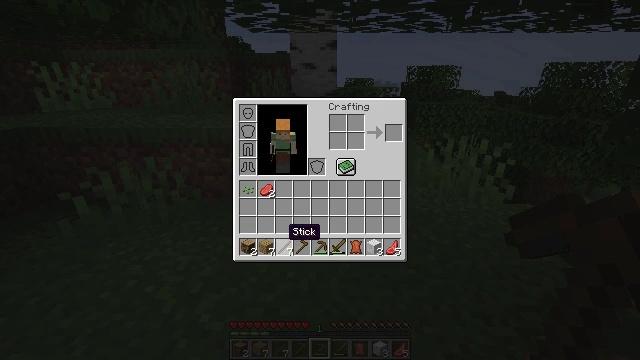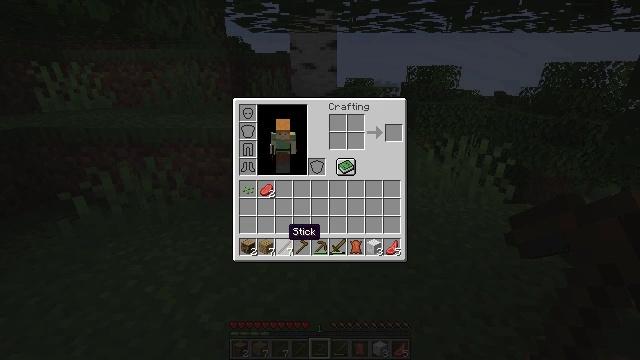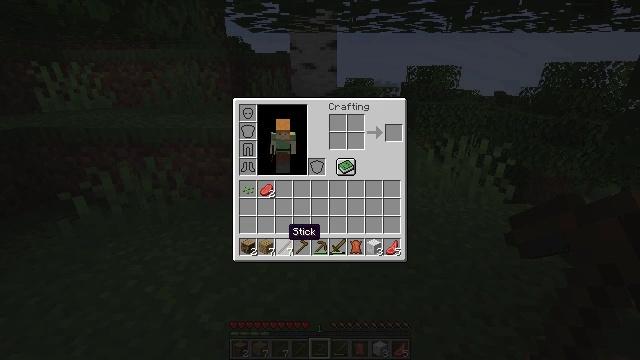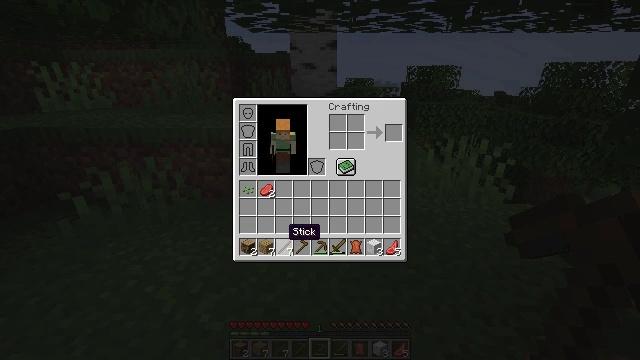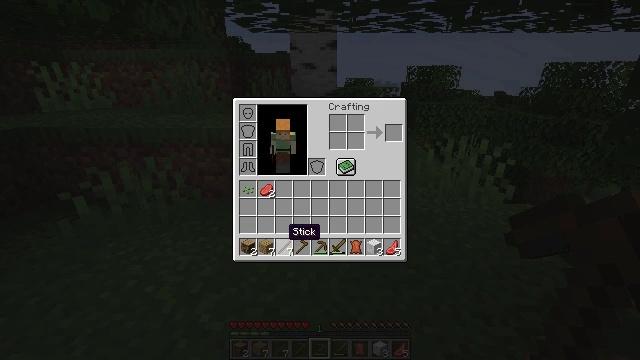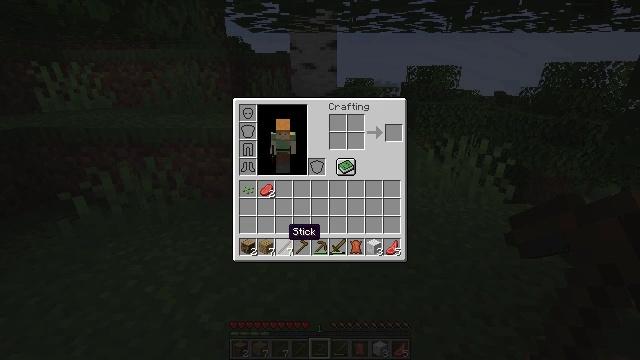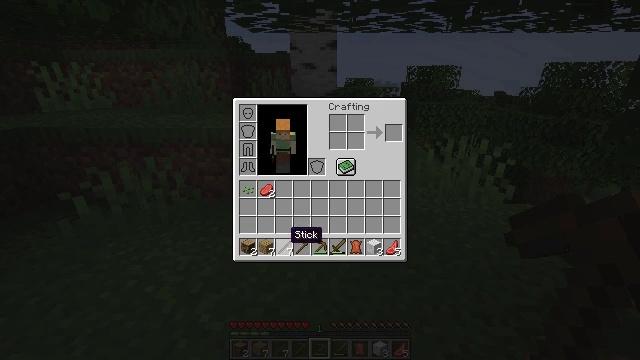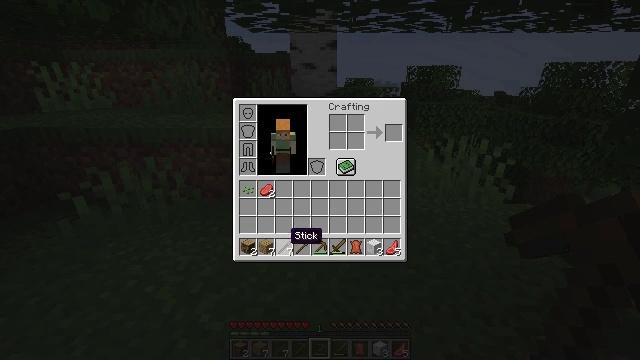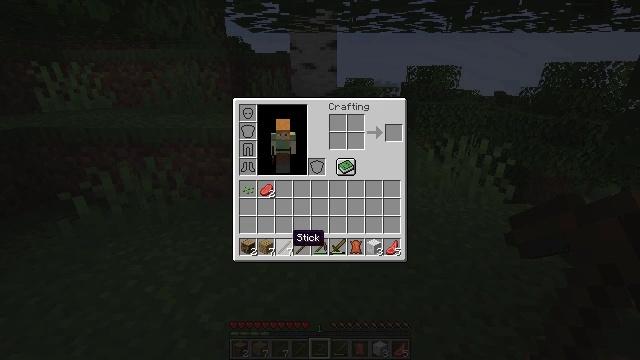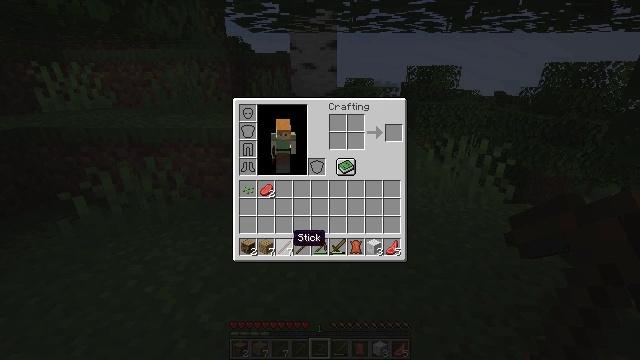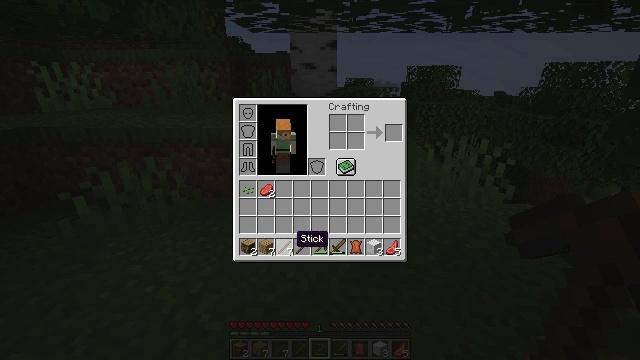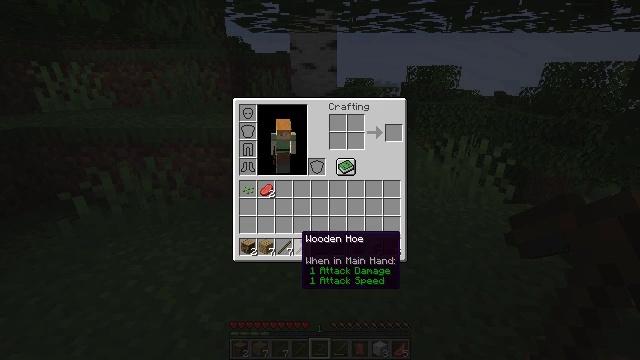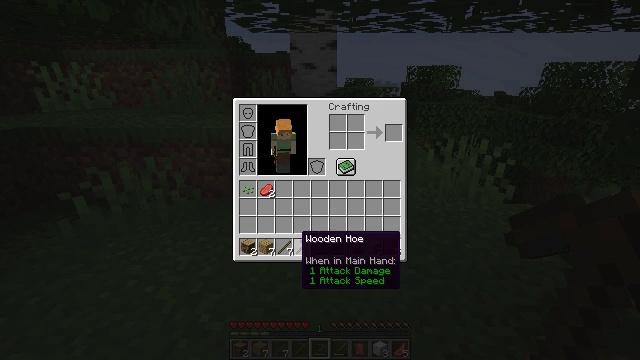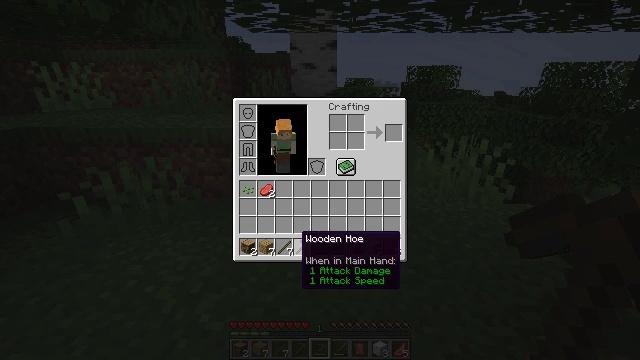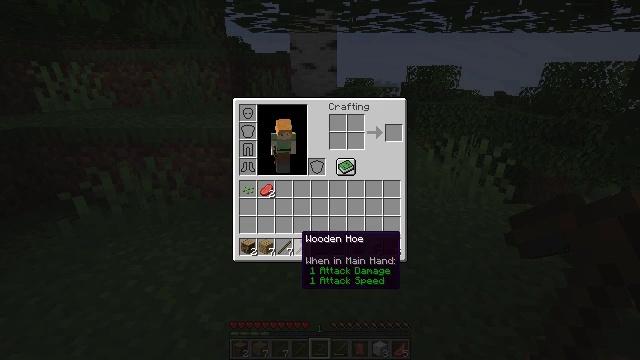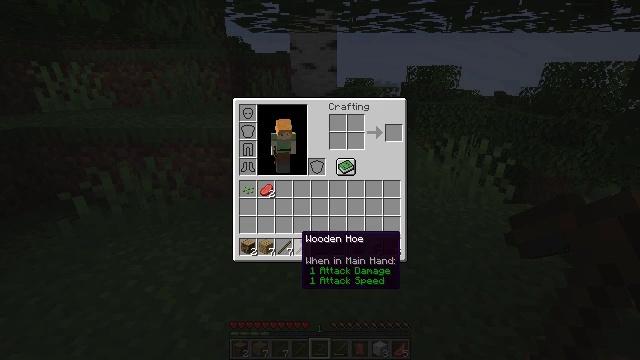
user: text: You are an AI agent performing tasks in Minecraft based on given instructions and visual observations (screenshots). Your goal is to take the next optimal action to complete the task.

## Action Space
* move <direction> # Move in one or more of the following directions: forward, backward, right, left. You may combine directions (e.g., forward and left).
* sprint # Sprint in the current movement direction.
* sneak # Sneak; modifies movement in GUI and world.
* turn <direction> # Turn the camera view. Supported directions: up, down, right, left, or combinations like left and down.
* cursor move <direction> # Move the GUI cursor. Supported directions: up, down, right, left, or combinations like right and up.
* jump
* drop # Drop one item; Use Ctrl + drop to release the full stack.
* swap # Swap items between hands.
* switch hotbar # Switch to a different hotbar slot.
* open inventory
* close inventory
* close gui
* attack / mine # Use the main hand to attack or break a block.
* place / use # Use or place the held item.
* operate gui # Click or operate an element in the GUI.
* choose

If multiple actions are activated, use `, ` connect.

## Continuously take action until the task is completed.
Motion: motion action
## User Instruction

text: Collect oak log for crafting.
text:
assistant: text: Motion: no_op
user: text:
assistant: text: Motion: no_op
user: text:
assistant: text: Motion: no_op
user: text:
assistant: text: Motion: no_op
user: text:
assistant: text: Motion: no_op
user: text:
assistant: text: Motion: no_op
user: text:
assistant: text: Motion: no_op
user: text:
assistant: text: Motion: no_op
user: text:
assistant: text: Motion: no_op
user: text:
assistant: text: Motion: no_op
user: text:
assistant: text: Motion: no_op
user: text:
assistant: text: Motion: no_op
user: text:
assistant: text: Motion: no_op
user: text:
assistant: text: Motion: no_op
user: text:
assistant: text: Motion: no_op
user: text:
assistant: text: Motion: no_op
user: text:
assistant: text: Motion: no_op
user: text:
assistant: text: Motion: no_op
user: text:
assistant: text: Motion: no_op
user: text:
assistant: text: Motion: no_op
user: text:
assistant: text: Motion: no_op
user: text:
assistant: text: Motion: no_op
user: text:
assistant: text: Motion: no_op
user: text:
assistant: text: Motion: no_op
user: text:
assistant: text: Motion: no_op
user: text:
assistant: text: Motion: no_op
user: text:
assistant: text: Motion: no_op
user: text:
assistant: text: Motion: no_op
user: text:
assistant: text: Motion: no_op
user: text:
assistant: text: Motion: no_op